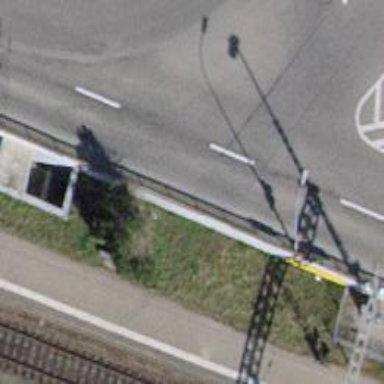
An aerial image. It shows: Tunnel with asphalt steps.